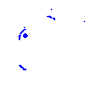
Particle: pion